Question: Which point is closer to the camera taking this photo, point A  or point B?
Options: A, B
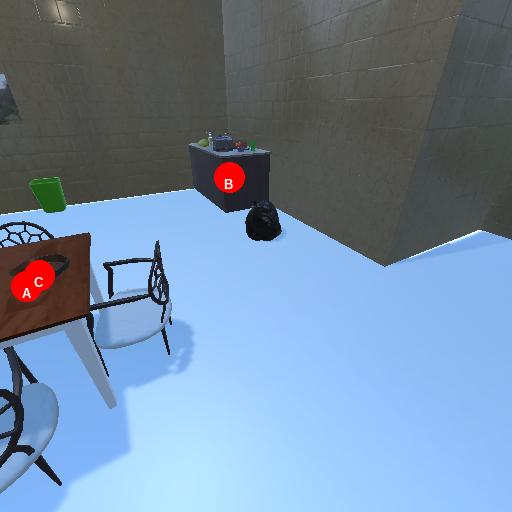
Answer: A